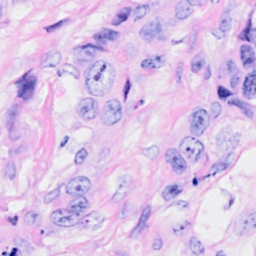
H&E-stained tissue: Breast